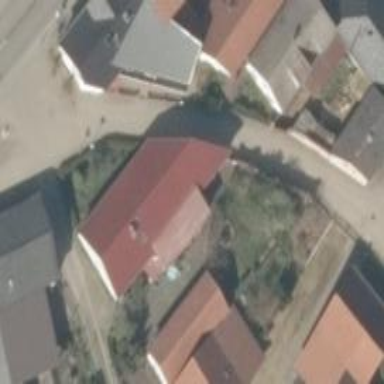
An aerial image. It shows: Gabled building.